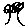
Label: tree